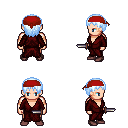
a pixel art fantasy rpg character, male body template, human, light skin, red robe, white pants, white cyan plain hairstyle, red bandana, maroon shoes, dagger, four views (front, back, left, right), 2x2 character sprite sheet, small pixel art, hard edges, no anti-aliasing